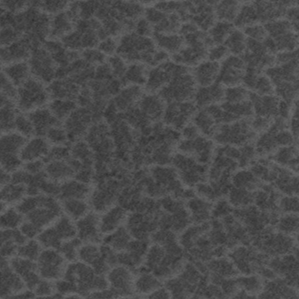
Label: frost